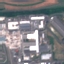
Land use / land cover: Industrial